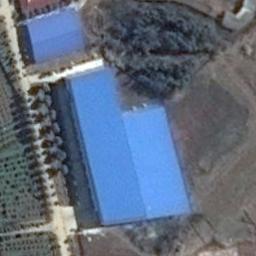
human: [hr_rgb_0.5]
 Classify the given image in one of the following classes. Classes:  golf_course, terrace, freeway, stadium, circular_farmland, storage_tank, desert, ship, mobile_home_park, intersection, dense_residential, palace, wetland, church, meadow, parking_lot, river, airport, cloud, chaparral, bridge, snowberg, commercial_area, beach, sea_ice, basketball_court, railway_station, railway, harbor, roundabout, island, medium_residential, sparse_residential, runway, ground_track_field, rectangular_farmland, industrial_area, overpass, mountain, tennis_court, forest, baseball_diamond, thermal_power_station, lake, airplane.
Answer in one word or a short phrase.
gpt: industrial_area